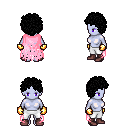
a pixel art fantasy rpg character, female body template, dark elf, purple skin, pink tattered cape, white pants, black curly afro hairstyle, gold gloves, maroon shoes, four views (front, back, left, right), 2x2 character sprite sheet, small pixel art, hard edges, no anti-aliasing